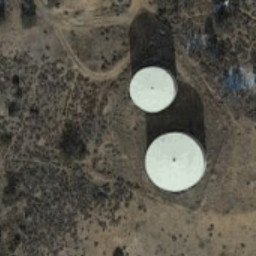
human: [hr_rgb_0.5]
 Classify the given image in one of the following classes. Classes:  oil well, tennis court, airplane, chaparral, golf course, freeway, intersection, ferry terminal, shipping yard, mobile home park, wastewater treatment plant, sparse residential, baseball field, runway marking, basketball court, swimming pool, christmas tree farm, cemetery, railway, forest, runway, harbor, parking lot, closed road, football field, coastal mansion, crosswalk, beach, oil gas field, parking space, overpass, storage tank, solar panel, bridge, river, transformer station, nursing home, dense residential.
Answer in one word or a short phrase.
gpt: storage tank